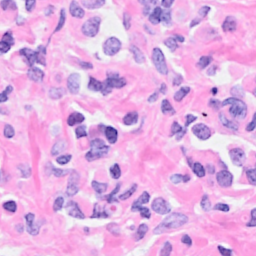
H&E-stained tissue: Breast